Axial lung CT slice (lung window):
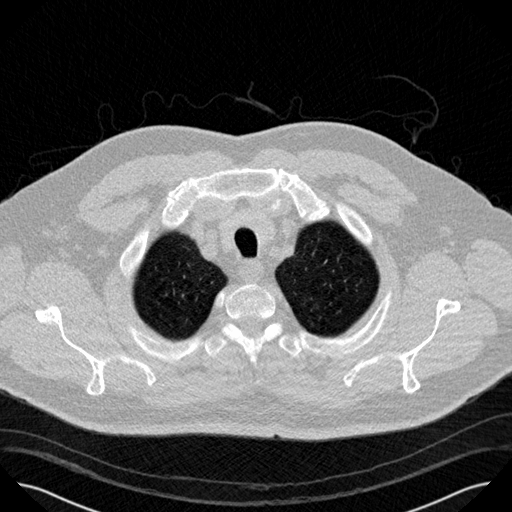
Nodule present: no